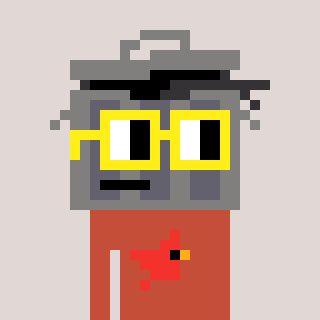
a pixel art character with square yellow glasses, a trashcan-shaped head and a rust-colored body on a warm background